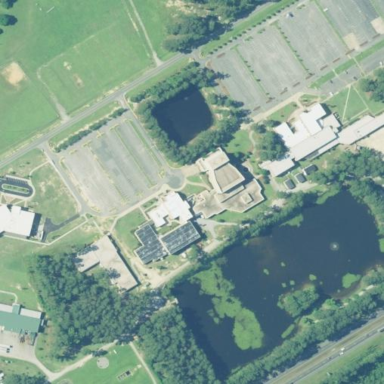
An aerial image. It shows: College.